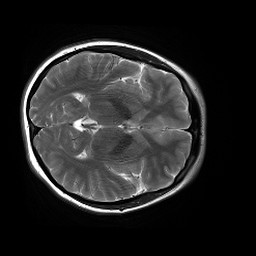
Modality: T2w
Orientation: axial
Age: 21
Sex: female
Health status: healthy
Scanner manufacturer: siemens
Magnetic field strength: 3 T
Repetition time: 4.01 s
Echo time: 0.116 s